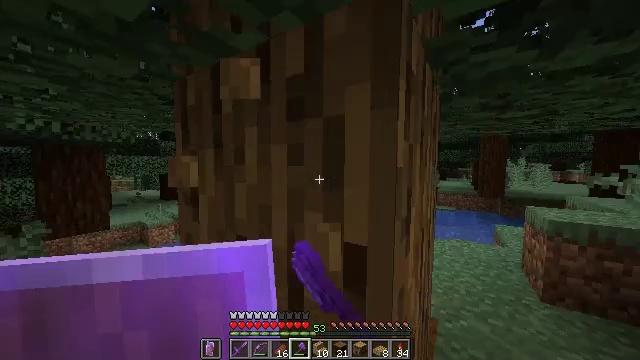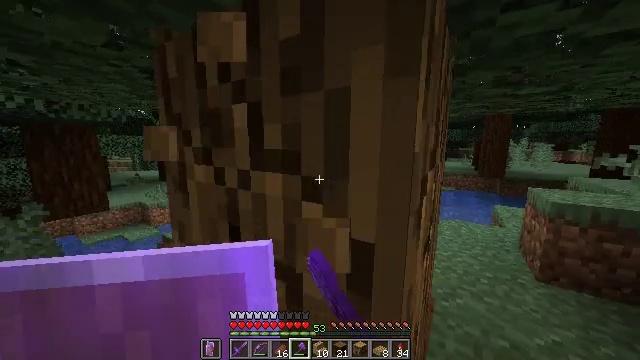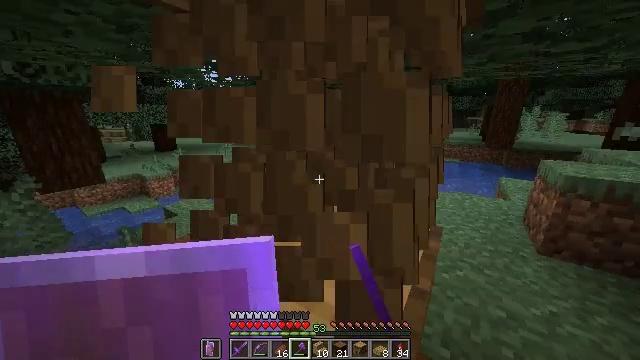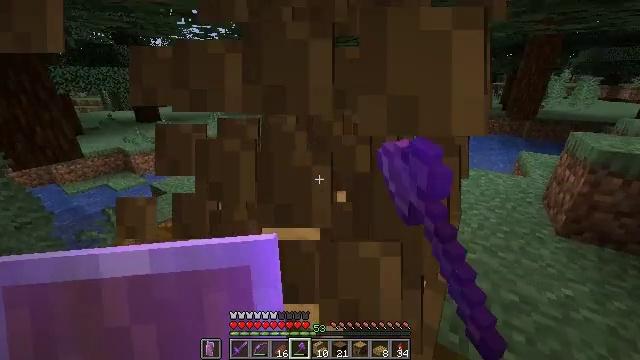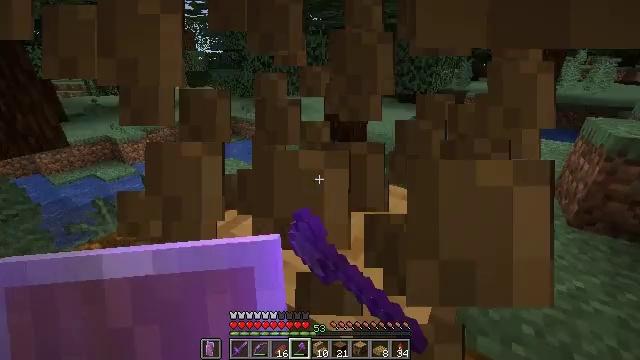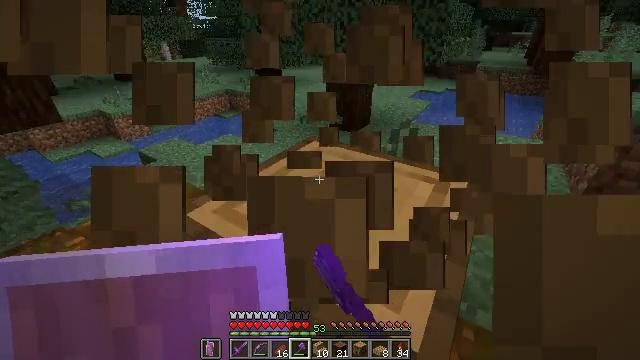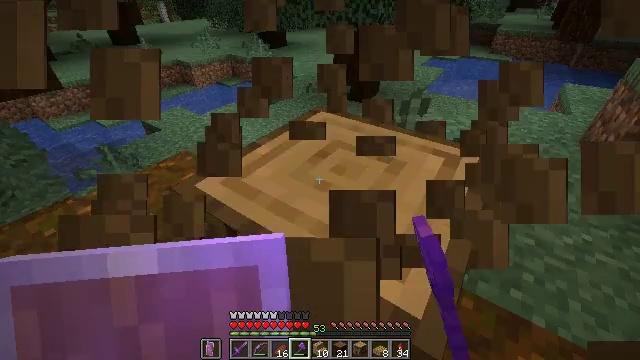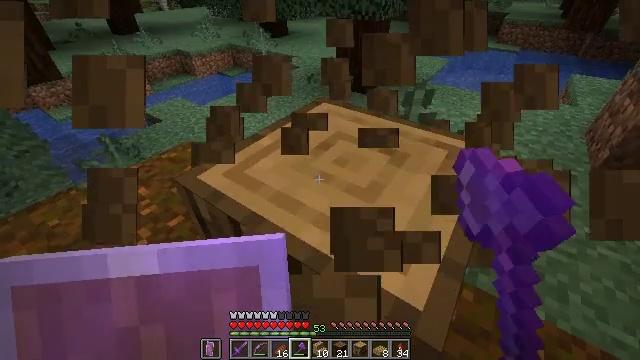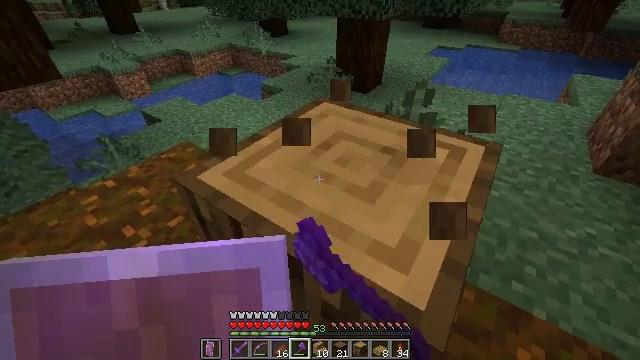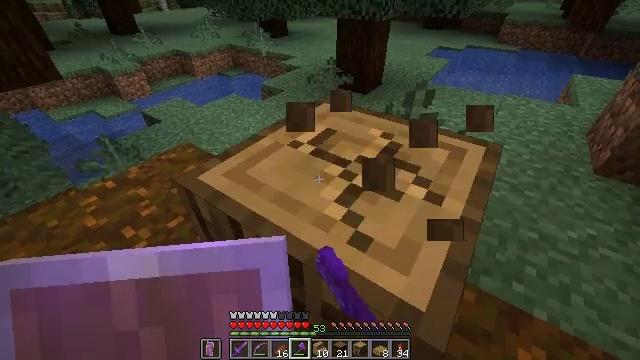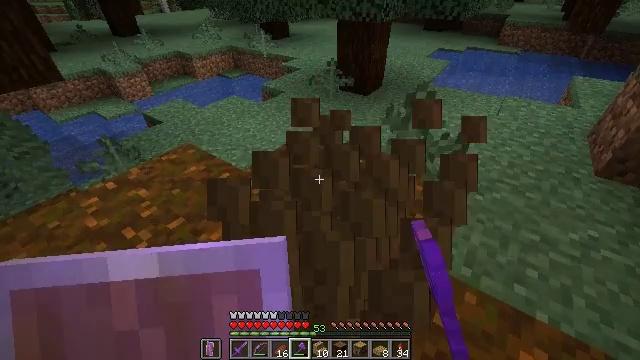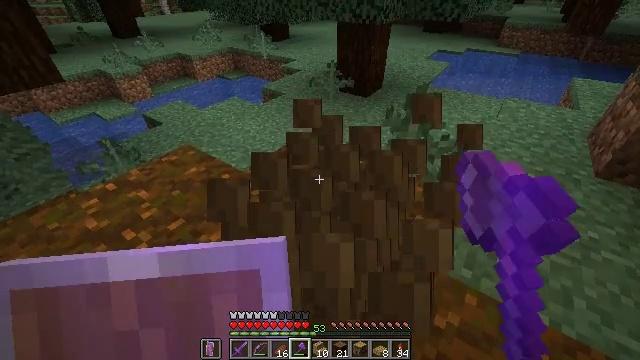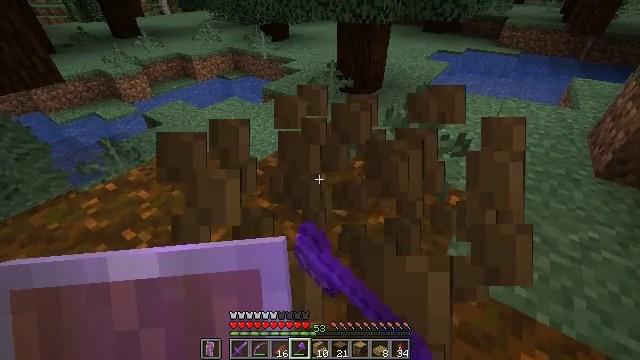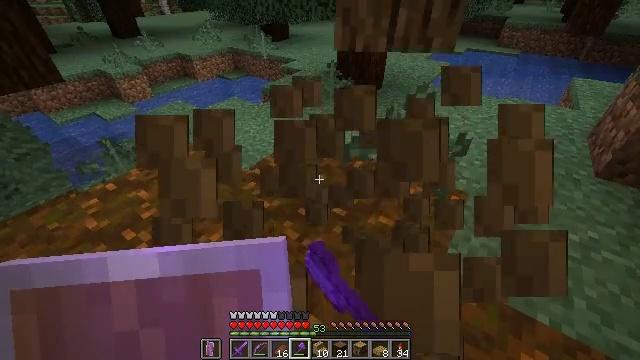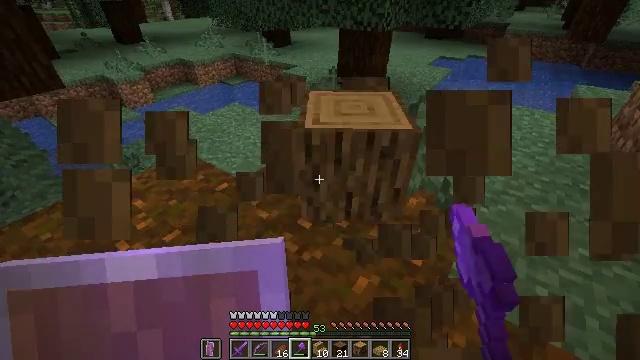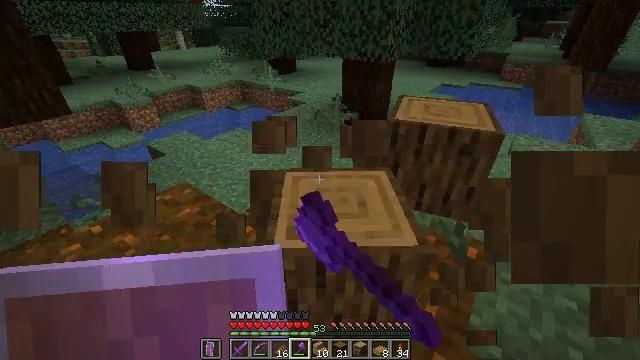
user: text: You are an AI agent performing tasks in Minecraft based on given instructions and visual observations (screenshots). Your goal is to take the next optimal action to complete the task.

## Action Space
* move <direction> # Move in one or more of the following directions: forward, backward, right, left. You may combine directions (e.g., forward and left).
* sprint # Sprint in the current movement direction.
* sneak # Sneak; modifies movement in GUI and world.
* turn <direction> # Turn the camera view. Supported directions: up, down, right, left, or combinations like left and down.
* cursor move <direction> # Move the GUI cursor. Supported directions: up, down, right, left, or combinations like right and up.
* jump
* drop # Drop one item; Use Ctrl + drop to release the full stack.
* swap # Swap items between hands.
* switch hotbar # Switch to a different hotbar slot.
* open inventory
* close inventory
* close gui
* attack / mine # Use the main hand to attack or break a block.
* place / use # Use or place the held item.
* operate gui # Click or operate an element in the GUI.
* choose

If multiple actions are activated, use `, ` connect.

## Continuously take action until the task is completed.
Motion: motion action
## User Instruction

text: Gather oak logs from trees.
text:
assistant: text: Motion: turn down, attack / mine
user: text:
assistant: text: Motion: turn down, attack / mine
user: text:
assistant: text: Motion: turn down, attack / mine
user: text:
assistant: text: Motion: turn down, attack / mine
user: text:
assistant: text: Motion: turn down, attack / mine
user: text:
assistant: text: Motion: turn left and down, attack / mine
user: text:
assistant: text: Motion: turn down, attack / mine
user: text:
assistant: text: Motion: attack / mine
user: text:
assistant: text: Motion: attack / mine
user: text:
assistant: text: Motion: attack / mine
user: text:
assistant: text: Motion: attack / mine
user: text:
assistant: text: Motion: attack / mine
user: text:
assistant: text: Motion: attack / mine
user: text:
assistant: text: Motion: move forward, turn up, attack / mine
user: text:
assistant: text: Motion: move forward, turn up
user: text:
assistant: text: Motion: move forward, turn left and up
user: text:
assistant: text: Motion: move forward, turn left and up
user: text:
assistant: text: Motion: move forward, turn right and up
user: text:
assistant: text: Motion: turn right and up
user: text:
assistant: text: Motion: turn right and up
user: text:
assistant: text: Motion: turn up
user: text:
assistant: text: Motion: turn up
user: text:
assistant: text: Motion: no_op
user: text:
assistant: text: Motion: no_op
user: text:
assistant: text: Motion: turn up
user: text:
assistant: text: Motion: turn up
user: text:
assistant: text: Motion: turn up
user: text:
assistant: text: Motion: no_op
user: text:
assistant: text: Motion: attack / mine
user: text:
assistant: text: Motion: attack / mine